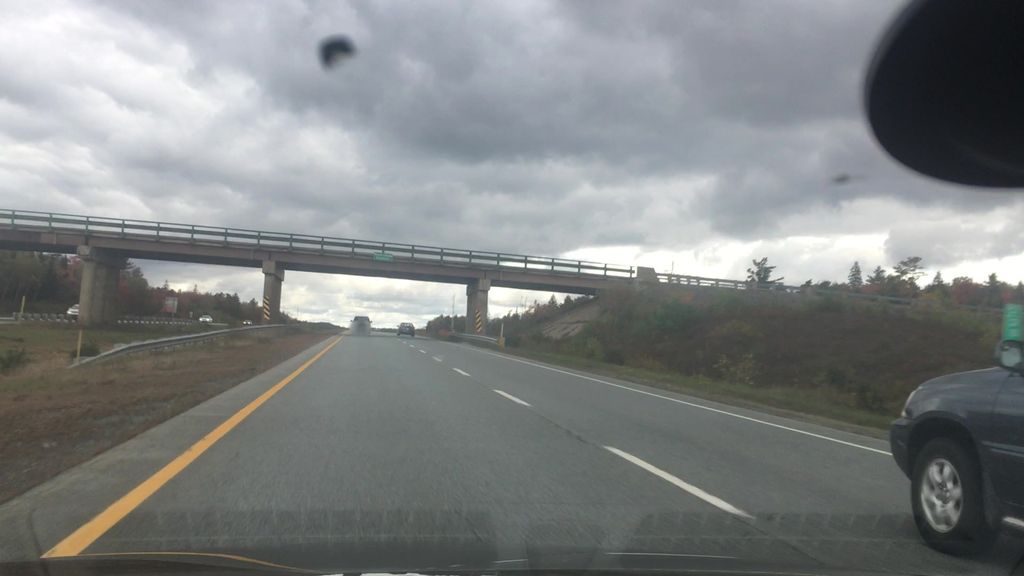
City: halifax